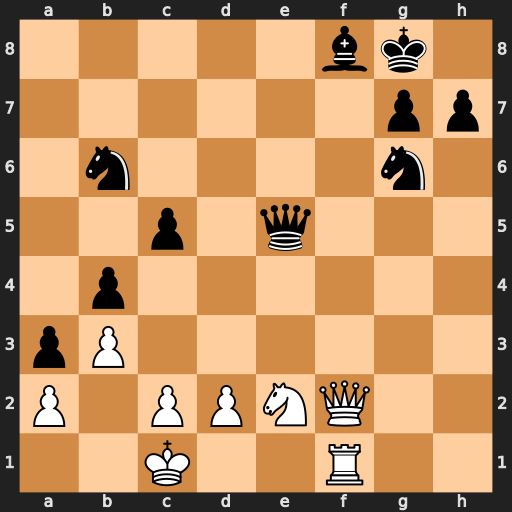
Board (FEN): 5bk1/6pp/1n4n1/2p1q3/1p6/pP6/P1PPNQ2/2K2R2
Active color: w
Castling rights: -
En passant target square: -
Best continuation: Qf7+ Kh8 Qxf8+ Nxf8 Rxf8#